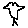
Label: bird